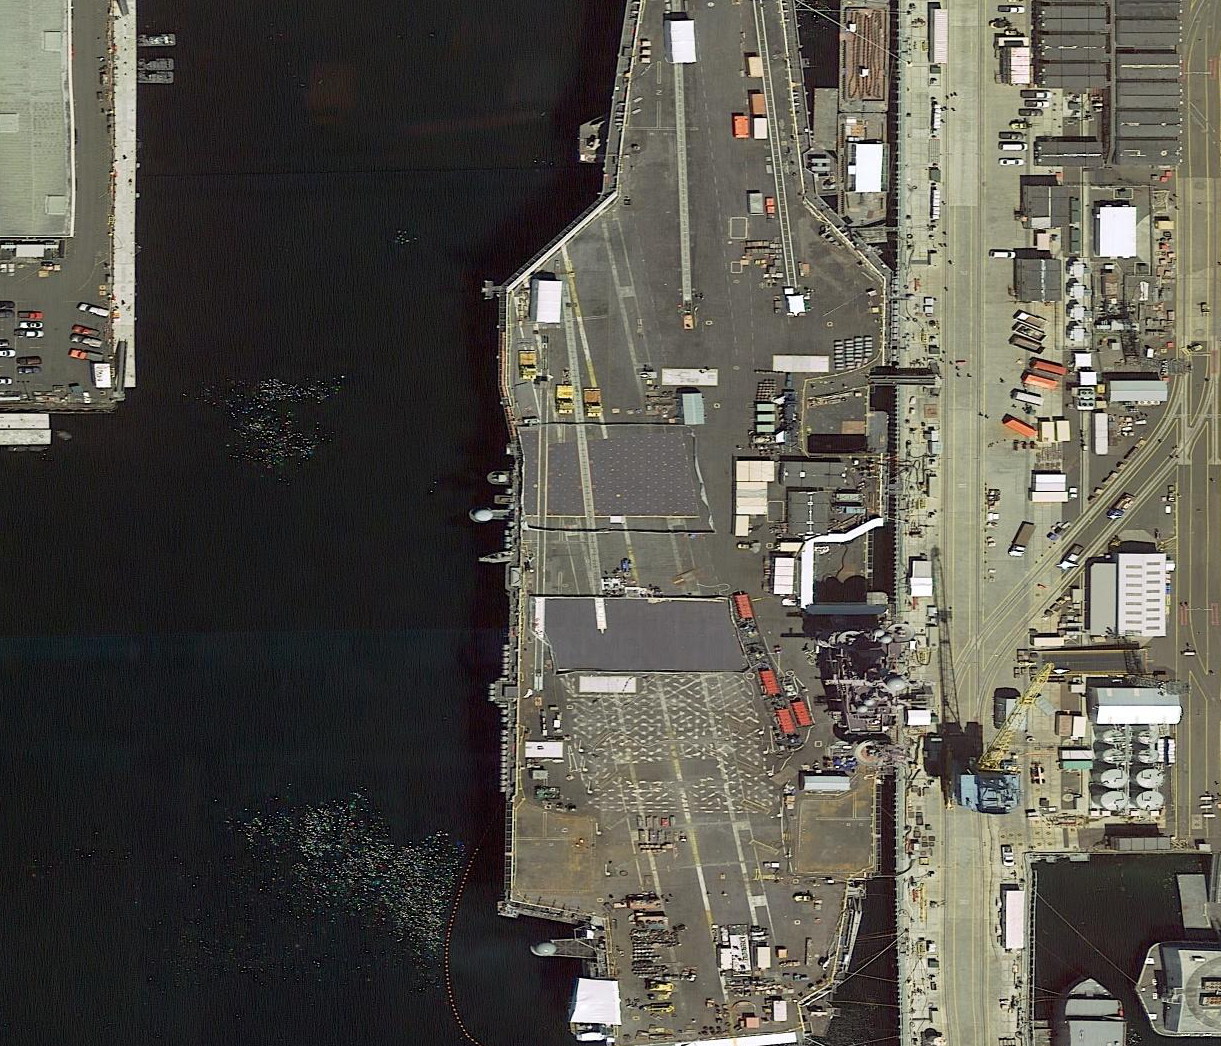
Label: aircraft_carrier